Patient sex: F
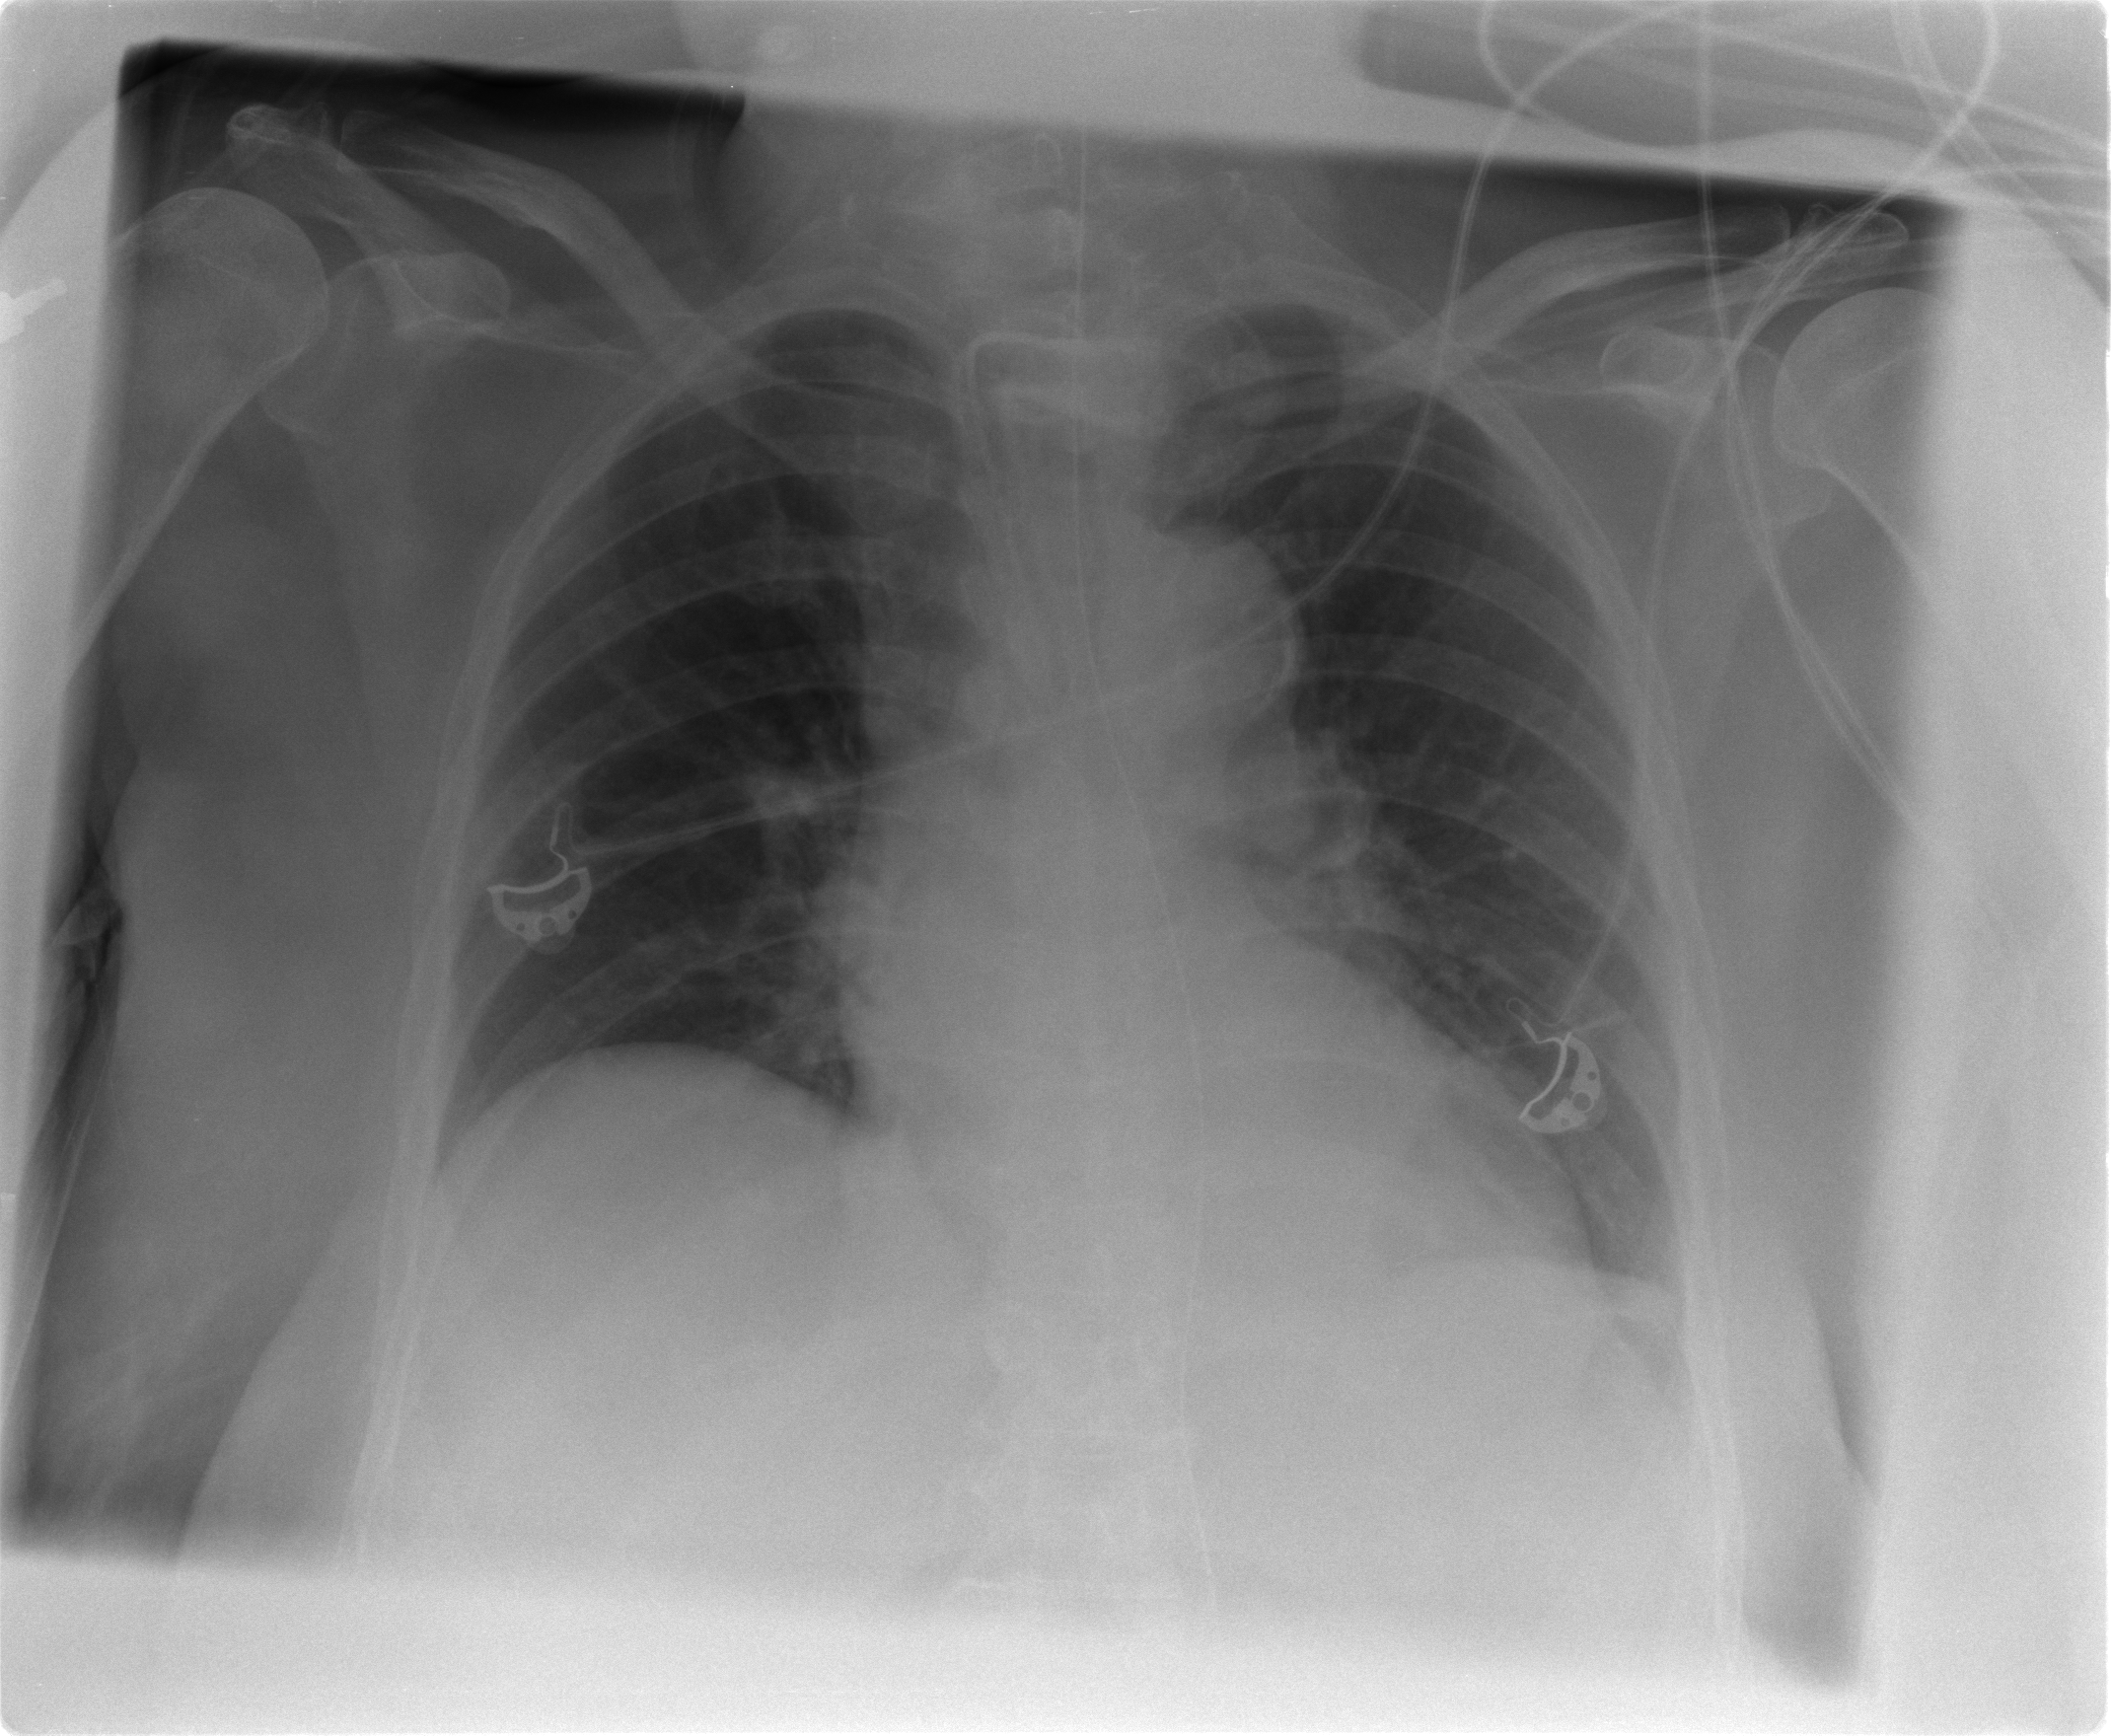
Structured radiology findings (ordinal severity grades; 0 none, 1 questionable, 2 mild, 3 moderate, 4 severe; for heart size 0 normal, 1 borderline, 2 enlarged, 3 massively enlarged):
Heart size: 0
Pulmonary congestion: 0
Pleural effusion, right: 0
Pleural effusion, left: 1
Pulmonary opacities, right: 0
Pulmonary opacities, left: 0
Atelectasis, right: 0
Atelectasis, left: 2